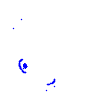
Particle: electron